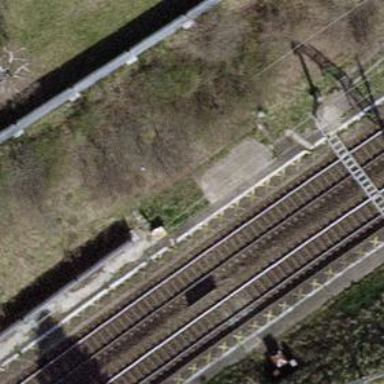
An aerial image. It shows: Abandoned railway.